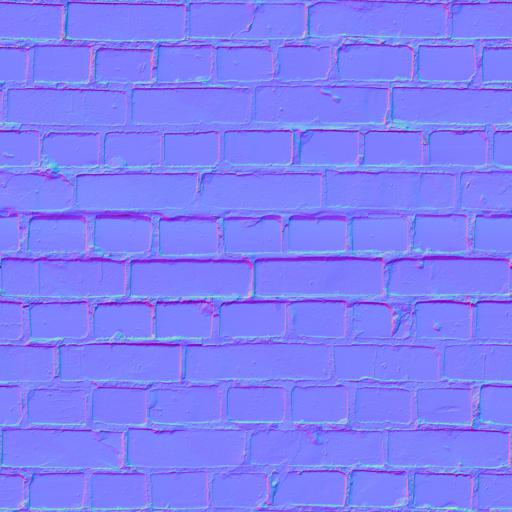
brick bricks grunge wall